Question: I have this list of options in my web form:

And I want to work with model-first. But I'm very noob with MVC and Model-first, so I don't know how to better represent this in my model class.
Should I make one attribuite for each item? Or should I make an array where each position is one option (maybe using 'enums')?
'''
public bool[] Comportamento { get; set; }
// or
public Comportamento[] Comportamento { get; set; }
// or
public bool Manso { get; set; }
public bool Arisco { get; set; }
...
'''
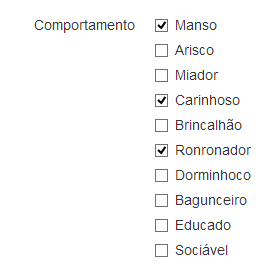
Answer: You should have a class 'CompartamentoViewModel' that looks like this:
'''
public class CompartamentoViewModel
{
public int Id { get; set; }
public string Description { get; set; }
}
'''
Then, in your main view model:
'''
public class MyViewModel
{
// List of all objects for the view
public List<CompartamentoViewModel> Compartamentos { get; set; }
// List of ints to retrieve selected values
public List<int> SelectedCompartamentos { get; set; }
}
'''
In the view, use the description for the text and the ID for the value. In the post, populate 'SelectedCompartamentos' with the list of selected IDs.
Disclaimer: I have no idea how to pluralise "Compartamento."